Brain MRI, t1w sequence, axial 2D slice.
Patient: age 38, sex F, weight 78 kg, height 1.78 m
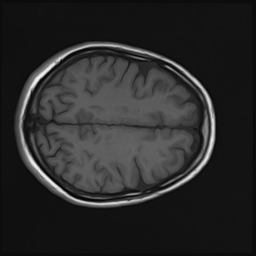